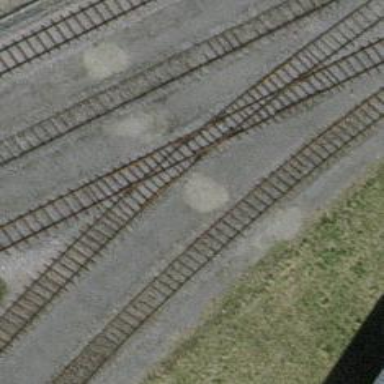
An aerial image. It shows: Single railway spur track.